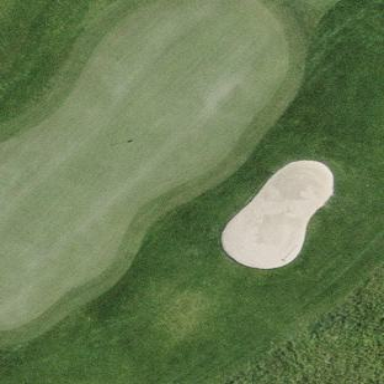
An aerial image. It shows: Green golf area with grass land use.